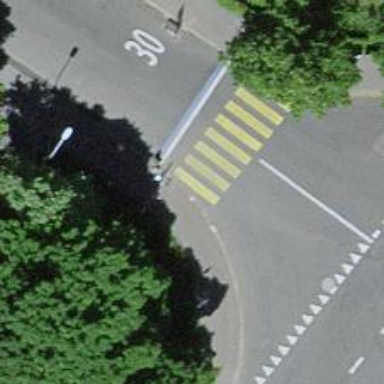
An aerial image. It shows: Kerb serving as barrier.